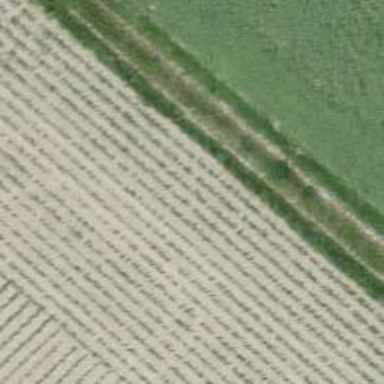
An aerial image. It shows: Gravel track with grade 4 track type. Designed for agricultural vehicles.